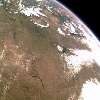
Label: land